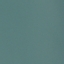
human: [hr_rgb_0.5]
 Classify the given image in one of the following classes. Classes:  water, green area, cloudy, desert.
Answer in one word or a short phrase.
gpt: water